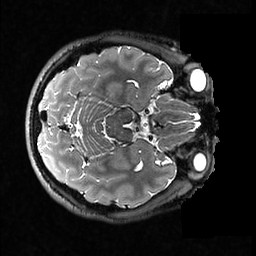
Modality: T2w
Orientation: axial
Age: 27
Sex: male
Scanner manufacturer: ge
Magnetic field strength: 3 T
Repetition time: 3.202 s
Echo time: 0.0669 s